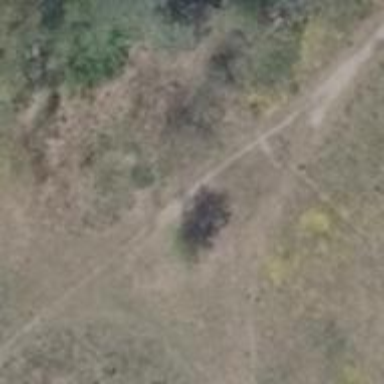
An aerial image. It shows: Grass path.